Question: I need to print the text and icon on the paper in Java project. My problem is the icon and text is not on the same line; the icon is little high than the text. If I change the icon to be bigger that is on the same line. However I don't want to change the size of the icon because the size of the icon will be bigger than the size of the text. Is there any way to do it?
My code is below:
'''
package PDFAnnotationPackage;
import java.awt.Color;
import java.awt.Graphics;
import java.awt.Image;
import java.awt.image.BufferedImage;
import java.awt.print.PrinterException;
import java.io.IOException;
import java.net.URL;
import javax.imageio.ImageIO;
import javax.swing.Icon;
import javax.swing.ImageIcon;
import javax.swing.JTextPane;
import javax.swing.text.AttributeSet;
import javax.swing.text.BadLocationException;
import javax.swing.text.Element;
import javax.swing.text.Style;
import javax.swing.text.StyleConstants;
import javax.swing.text.StyleContext;
import javax.swing.text.StyledDocument;
public class TestPrint {
private static JTextPane pane;
private static JFrame frame;
private static StyledDocument styledDocument;
private static String txt;
public static void main(String[] args) {
frame = new JFrame();
frame.setDefaultCloseOperation(JFrame.EXIT_ON_CLOSE);
try {
print("");
} catch (PrinterException e) {
// TODO Auto-generated catch block
e.printStackTrace();
}
}
private static ImageIcon getAnotIconPrint(){
Image image;
ImageIcon icon=null;
URL fileName=TestPrint.class.getResource("QuestionMark.gif");
icon=(ImageIcon)getIconImage(fileName, 12,12);
return icon;
}
private static ImageIcon getIconImage(URL fileName, int h, int w){
Image image;
ImageIcon newIcon = null;
try {
image = ImageIO.read(fileName);
ImageIcon icon = new ImageIcon(fileName);
Image img = icon.getImage();
BufferedImage bi = new BufferedImage(img.getWidth(null), img.getHeight(null), BufferedImage.TYPE_INT_ARGB);
Graphics g = bi.createGraphics();
g.drawImage(img, 0, 0, 15, 15, null);
newIcon = new ImageIcon(bi);
} catch (IOException e) {
e.printStackTrace();
}
return newIcon;
}
public static void print (String txt) throws PrinterException{
// Create the StyleContext, the document and the pane
pane = new JTextPane();
Icon icon=getAnotIconPrint();
//Icon icon=getAnotIconPrint("test");
styledDocument = pane.getStyledDocument();
Style iconStyle = styledDocument.addStyle("icon", null);
StyleConstants.setIcon(iconStyle, icon);
try {
//insertIconOnDoc(iconStyle);
pane.insertIcon(icon);
insertTextOnDoc(txt);
} catch (Exception e) {
// TODO Auto-generated catch block
e.printStackTrace();
}
// pane.print();
frame.getContentPane().add(pane, BorderLayout.CENTER);
frame.setSize(360, 180);
frame.setVisible(true);
}
private static void insertTextOnDoc(String content ) throws BadLocationException{
String txt=" ";
txt=txt+"c.author"+" " + "Page 2 09/09/2014" ;
if (content!=null){
txt=txt+"
"+content;
}
txt=txt+"
";
StyleContext sc = new StyleContext();
Style textStyle = sc.addStyle("TextFromat", null);
StyleConstants.setForeground(textStyle, Color.red);
StyleConstants.setFontSize(textStyle, 12);
StyleConstants.setFontFamily(textStyle, "serif");
StyleConstants.setBold(textStyle, true);
StyleConstants.setLeftIndent(textStyle, 8);
StyleConstants.setFirstLineIndent(textStyle, 0);
styledDocument.insertString(styledDocument.getLength(), txt+" ", textStyle); //must have space for text; otherwise the last line will not print
}
private static void insertIconOnDoc(Style style) throws Exception
{
if (style.getAttribute(StyleConstants.IconAttribute) != null)
{
if (styledDocument.getLength() > 0)
{
Element e = styledDocument.getCharacterElement(styledDocument.getLength() - 1);
AttributeSet attributeSet = e.getAttributes();
if (style.getAttribute(StyleConstants.IconAttribute) == attributeSet
.getAttribute(StyleConstants.IconAttribute))
{
styledDocument.insertString(styledDocument.getLength(), " ", StyleContext
.getDefaultStyleContext().getStyle(StyleContext.DEFAULT_STYLE));
}
}
}
styledDocument.insertString(styledDocument.getLength(), " ", style);
}
'''
}
The output of my code:

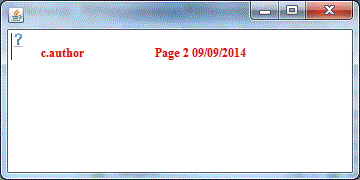
Answer: I figured it out by referencing <URL> . I added my icon and text in the label and put it into JPanel. The JPanel put it into JTextPane. The icon and text are same height.